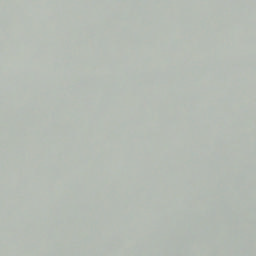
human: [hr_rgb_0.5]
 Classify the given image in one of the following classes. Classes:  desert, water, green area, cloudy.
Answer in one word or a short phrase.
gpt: cloudy